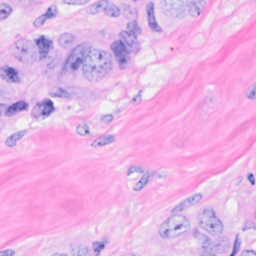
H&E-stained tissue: Breast